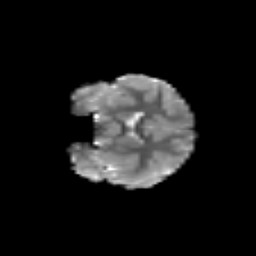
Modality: T2w
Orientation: coronal
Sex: female
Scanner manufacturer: siemens
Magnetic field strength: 3 T
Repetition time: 5 s
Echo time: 0.071 s